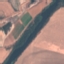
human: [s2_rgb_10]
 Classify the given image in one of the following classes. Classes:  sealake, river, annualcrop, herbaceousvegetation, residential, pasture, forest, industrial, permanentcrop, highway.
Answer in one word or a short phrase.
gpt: River